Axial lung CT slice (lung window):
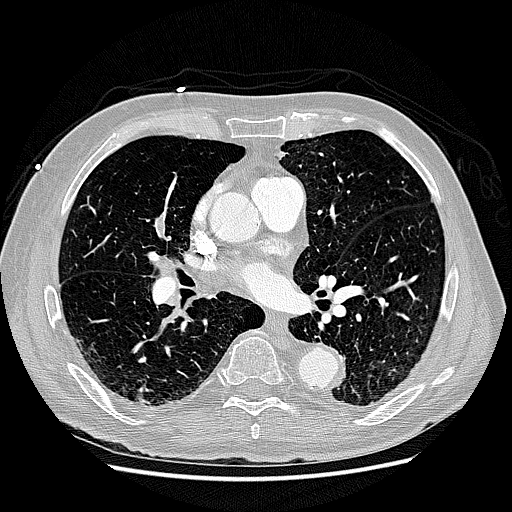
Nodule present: no